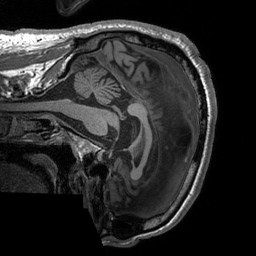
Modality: T1w
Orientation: sagittal
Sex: male
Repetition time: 1.95 s
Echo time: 0.026 s